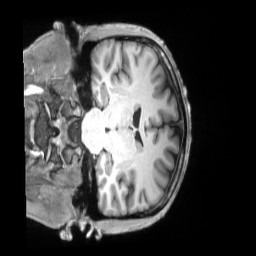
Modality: T1w
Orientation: coronal
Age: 31
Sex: male
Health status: ill
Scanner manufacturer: siemens
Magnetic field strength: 3 T
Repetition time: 2.2 s
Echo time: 0.00157 s